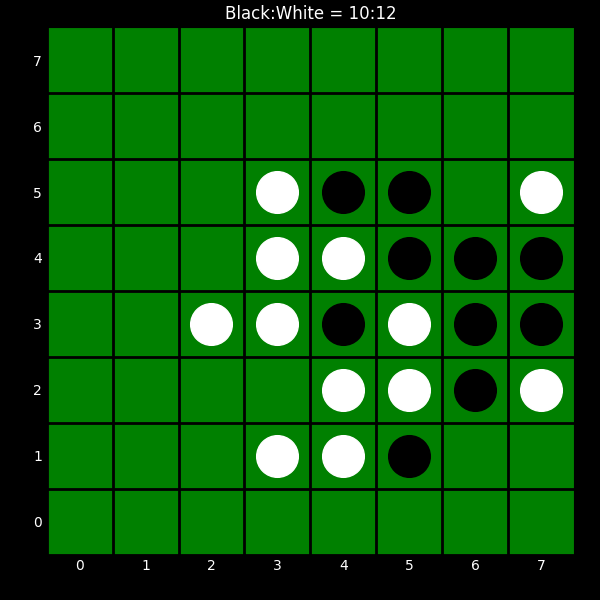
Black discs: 10
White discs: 12